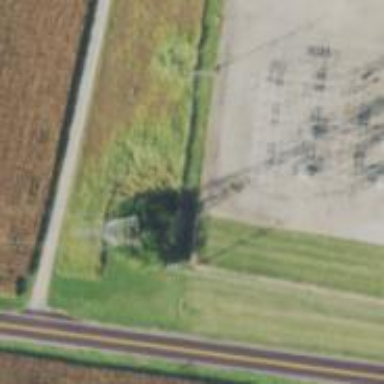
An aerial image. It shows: Lattice structure tower used for power distribution.